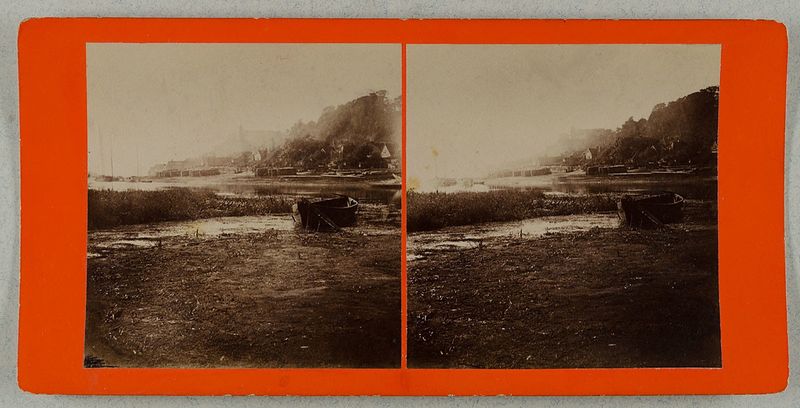
Titel: Lauenburg an der Elbe - Schloss
Künstler: Johann Jacob Köpcke
Standort: Hamburg
Institution: Museum für Kunst und Gewerbe Hamburg
Schlagwörter: fluss, landschaft, stadt, schloss, bild, boot, turm, ort, dorf, kutter, fotografie, photographie, stadtansicht, burg, palais, anlagen, elbe, albumin, landschaftsdarstellung, stereofotografie, reisefotografie, landschaftsphotographie, landschaftsfotografie, alte stadtansicht, stereophotographie, bildwerke, angewandte und bildende kunst, hessische systematik, alte ansicht, schwarzweißpositivverfahren, silbersalzverfahren, schwarzweißfotografie, reisephotographie, albuminpapier, stereoskopische, stereoskopisches